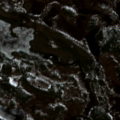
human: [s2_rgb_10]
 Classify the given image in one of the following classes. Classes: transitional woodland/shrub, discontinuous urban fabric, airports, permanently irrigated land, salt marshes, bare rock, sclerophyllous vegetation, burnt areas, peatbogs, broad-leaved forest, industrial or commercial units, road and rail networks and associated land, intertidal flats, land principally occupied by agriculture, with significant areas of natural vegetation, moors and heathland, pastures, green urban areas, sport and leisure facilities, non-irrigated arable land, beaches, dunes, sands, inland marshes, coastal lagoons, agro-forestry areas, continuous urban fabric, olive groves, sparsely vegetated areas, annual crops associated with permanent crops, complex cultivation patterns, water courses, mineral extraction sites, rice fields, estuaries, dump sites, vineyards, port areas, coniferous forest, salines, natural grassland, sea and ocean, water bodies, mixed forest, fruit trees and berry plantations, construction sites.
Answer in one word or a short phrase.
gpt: coniferous forest, transitional woodland/shrub, peatbogs, water bodies